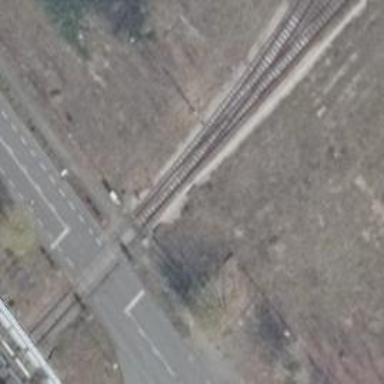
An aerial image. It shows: Crossing for the railway.